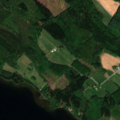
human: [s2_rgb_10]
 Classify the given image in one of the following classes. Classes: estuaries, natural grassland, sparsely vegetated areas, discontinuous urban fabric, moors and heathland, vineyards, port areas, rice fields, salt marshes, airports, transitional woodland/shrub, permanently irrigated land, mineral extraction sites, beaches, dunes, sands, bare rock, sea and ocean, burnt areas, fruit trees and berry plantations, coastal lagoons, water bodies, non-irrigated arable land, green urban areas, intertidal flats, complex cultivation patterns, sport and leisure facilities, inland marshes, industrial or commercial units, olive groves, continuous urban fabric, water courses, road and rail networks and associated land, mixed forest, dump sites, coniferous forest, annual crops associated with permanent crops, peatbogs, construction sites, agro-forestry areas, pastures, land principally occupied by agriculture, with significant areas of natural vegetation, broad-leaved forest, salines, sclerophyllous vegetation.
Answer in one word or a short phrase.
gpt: mixed forest, water bodies